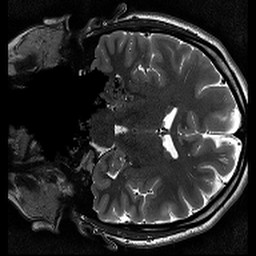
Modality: T2w
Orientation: coronal